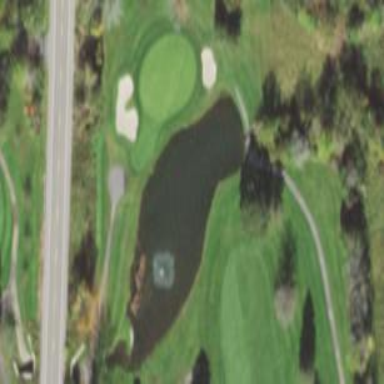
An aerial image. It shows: Water hazard in golf course. The hazard is natural water feature.